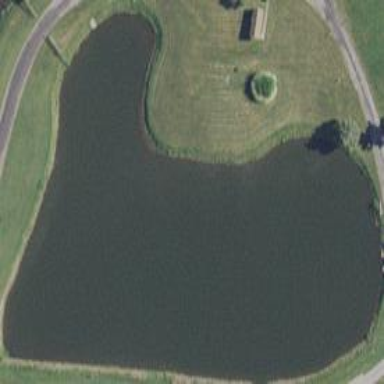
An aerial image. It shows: Peaceful pond surrounded by nature.